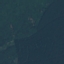
Land use / land cover class: Forest